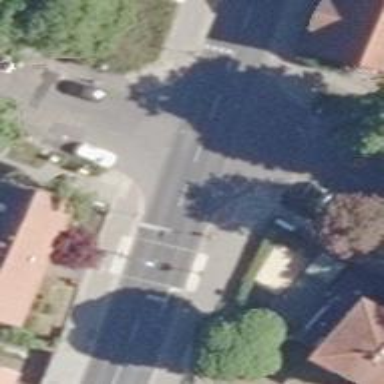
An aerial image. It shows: Road with traffic signals.